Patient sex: F
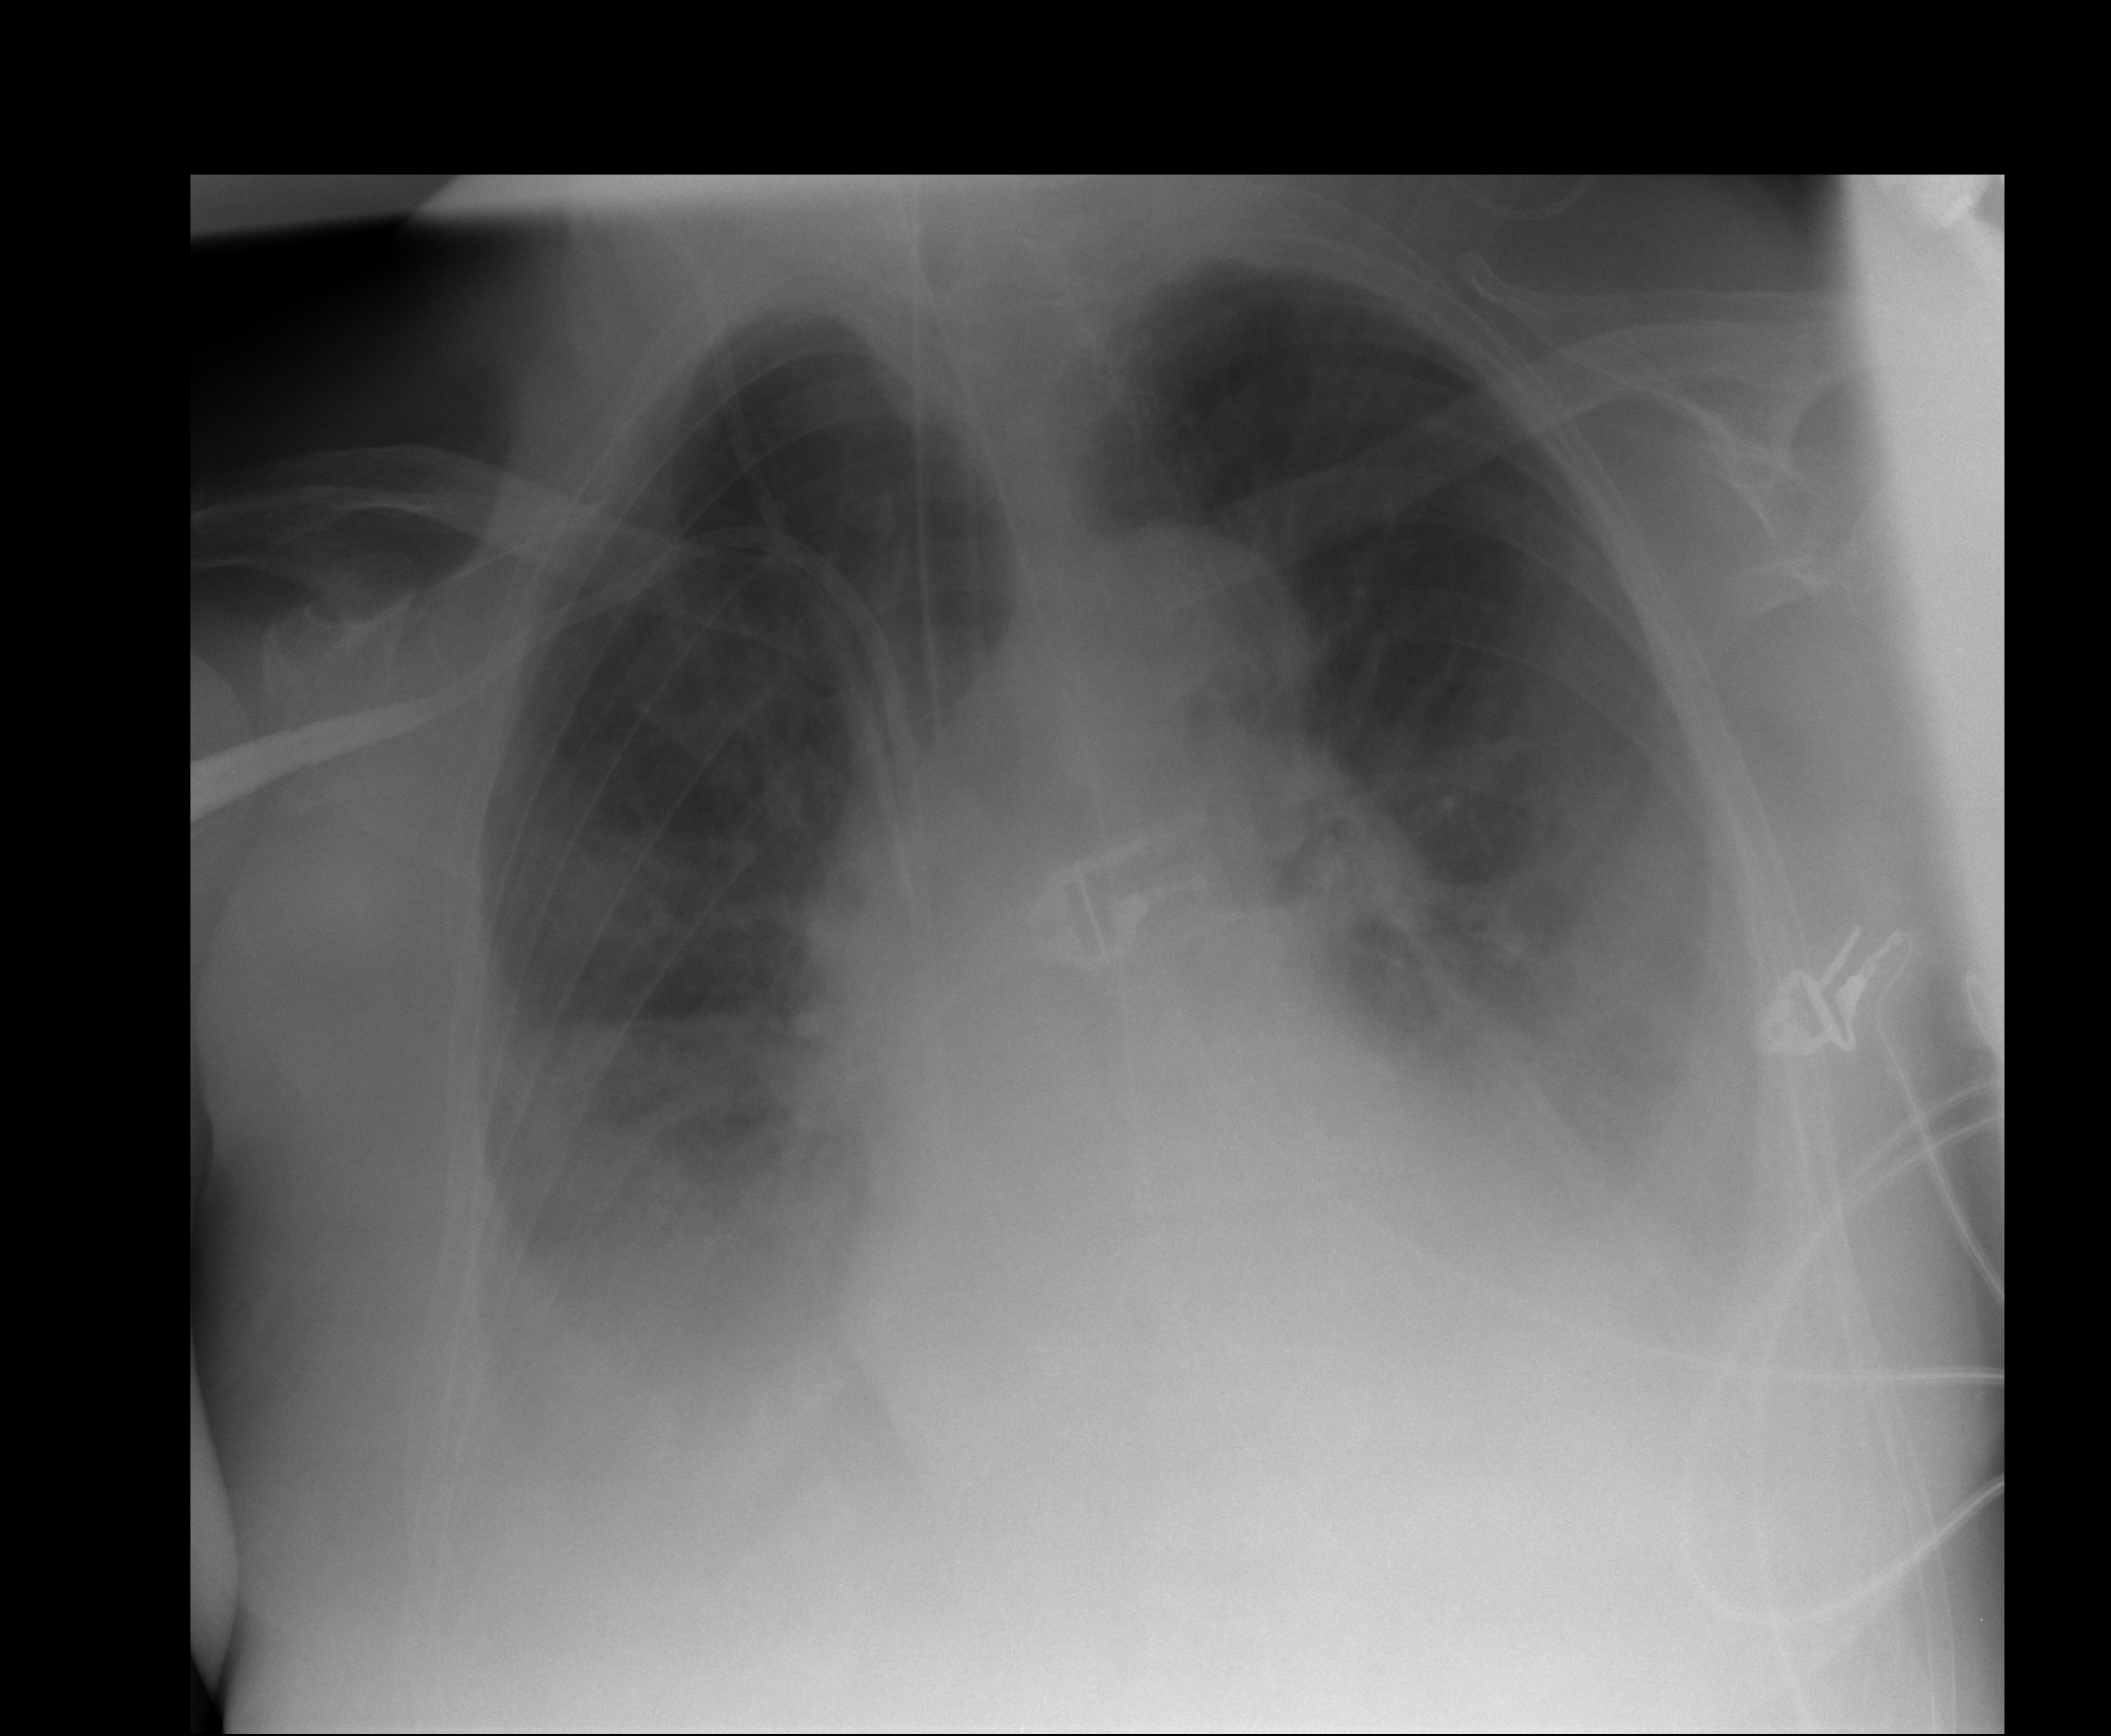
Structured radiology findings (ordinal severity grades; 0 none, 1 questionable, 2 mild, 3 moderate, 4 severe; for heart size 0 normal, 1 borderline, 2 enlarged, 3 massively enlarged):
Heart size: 0
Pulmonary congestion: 2
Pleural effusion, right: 3
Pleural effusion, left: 3
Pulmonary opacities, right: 0
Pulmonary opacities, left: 0
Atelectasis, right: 2
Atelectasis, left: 2